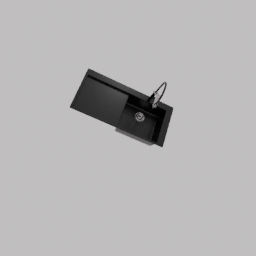
Label: appliances